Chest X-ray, PA view. Patient: 56 years old, sex F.
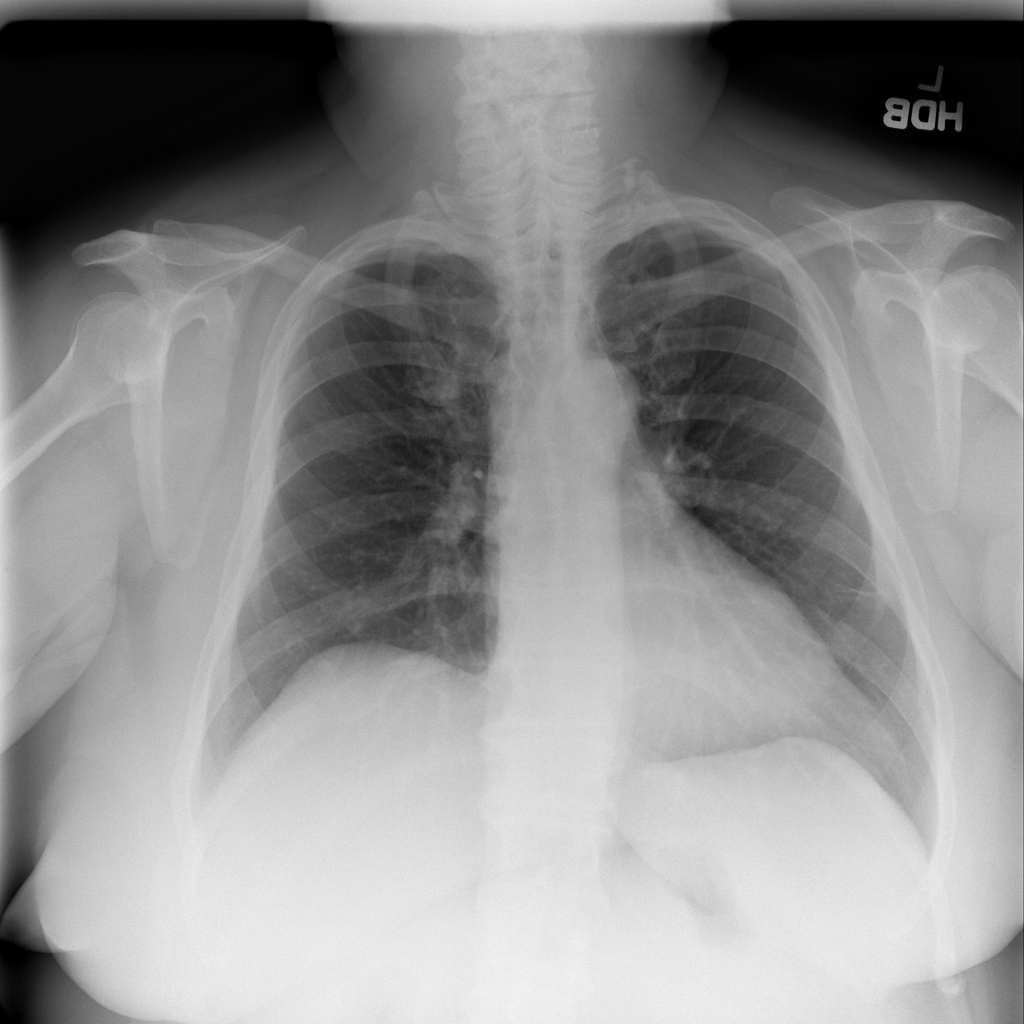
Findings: No Finding